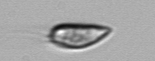
Label: Prorocentrum_triestinum